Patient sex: M
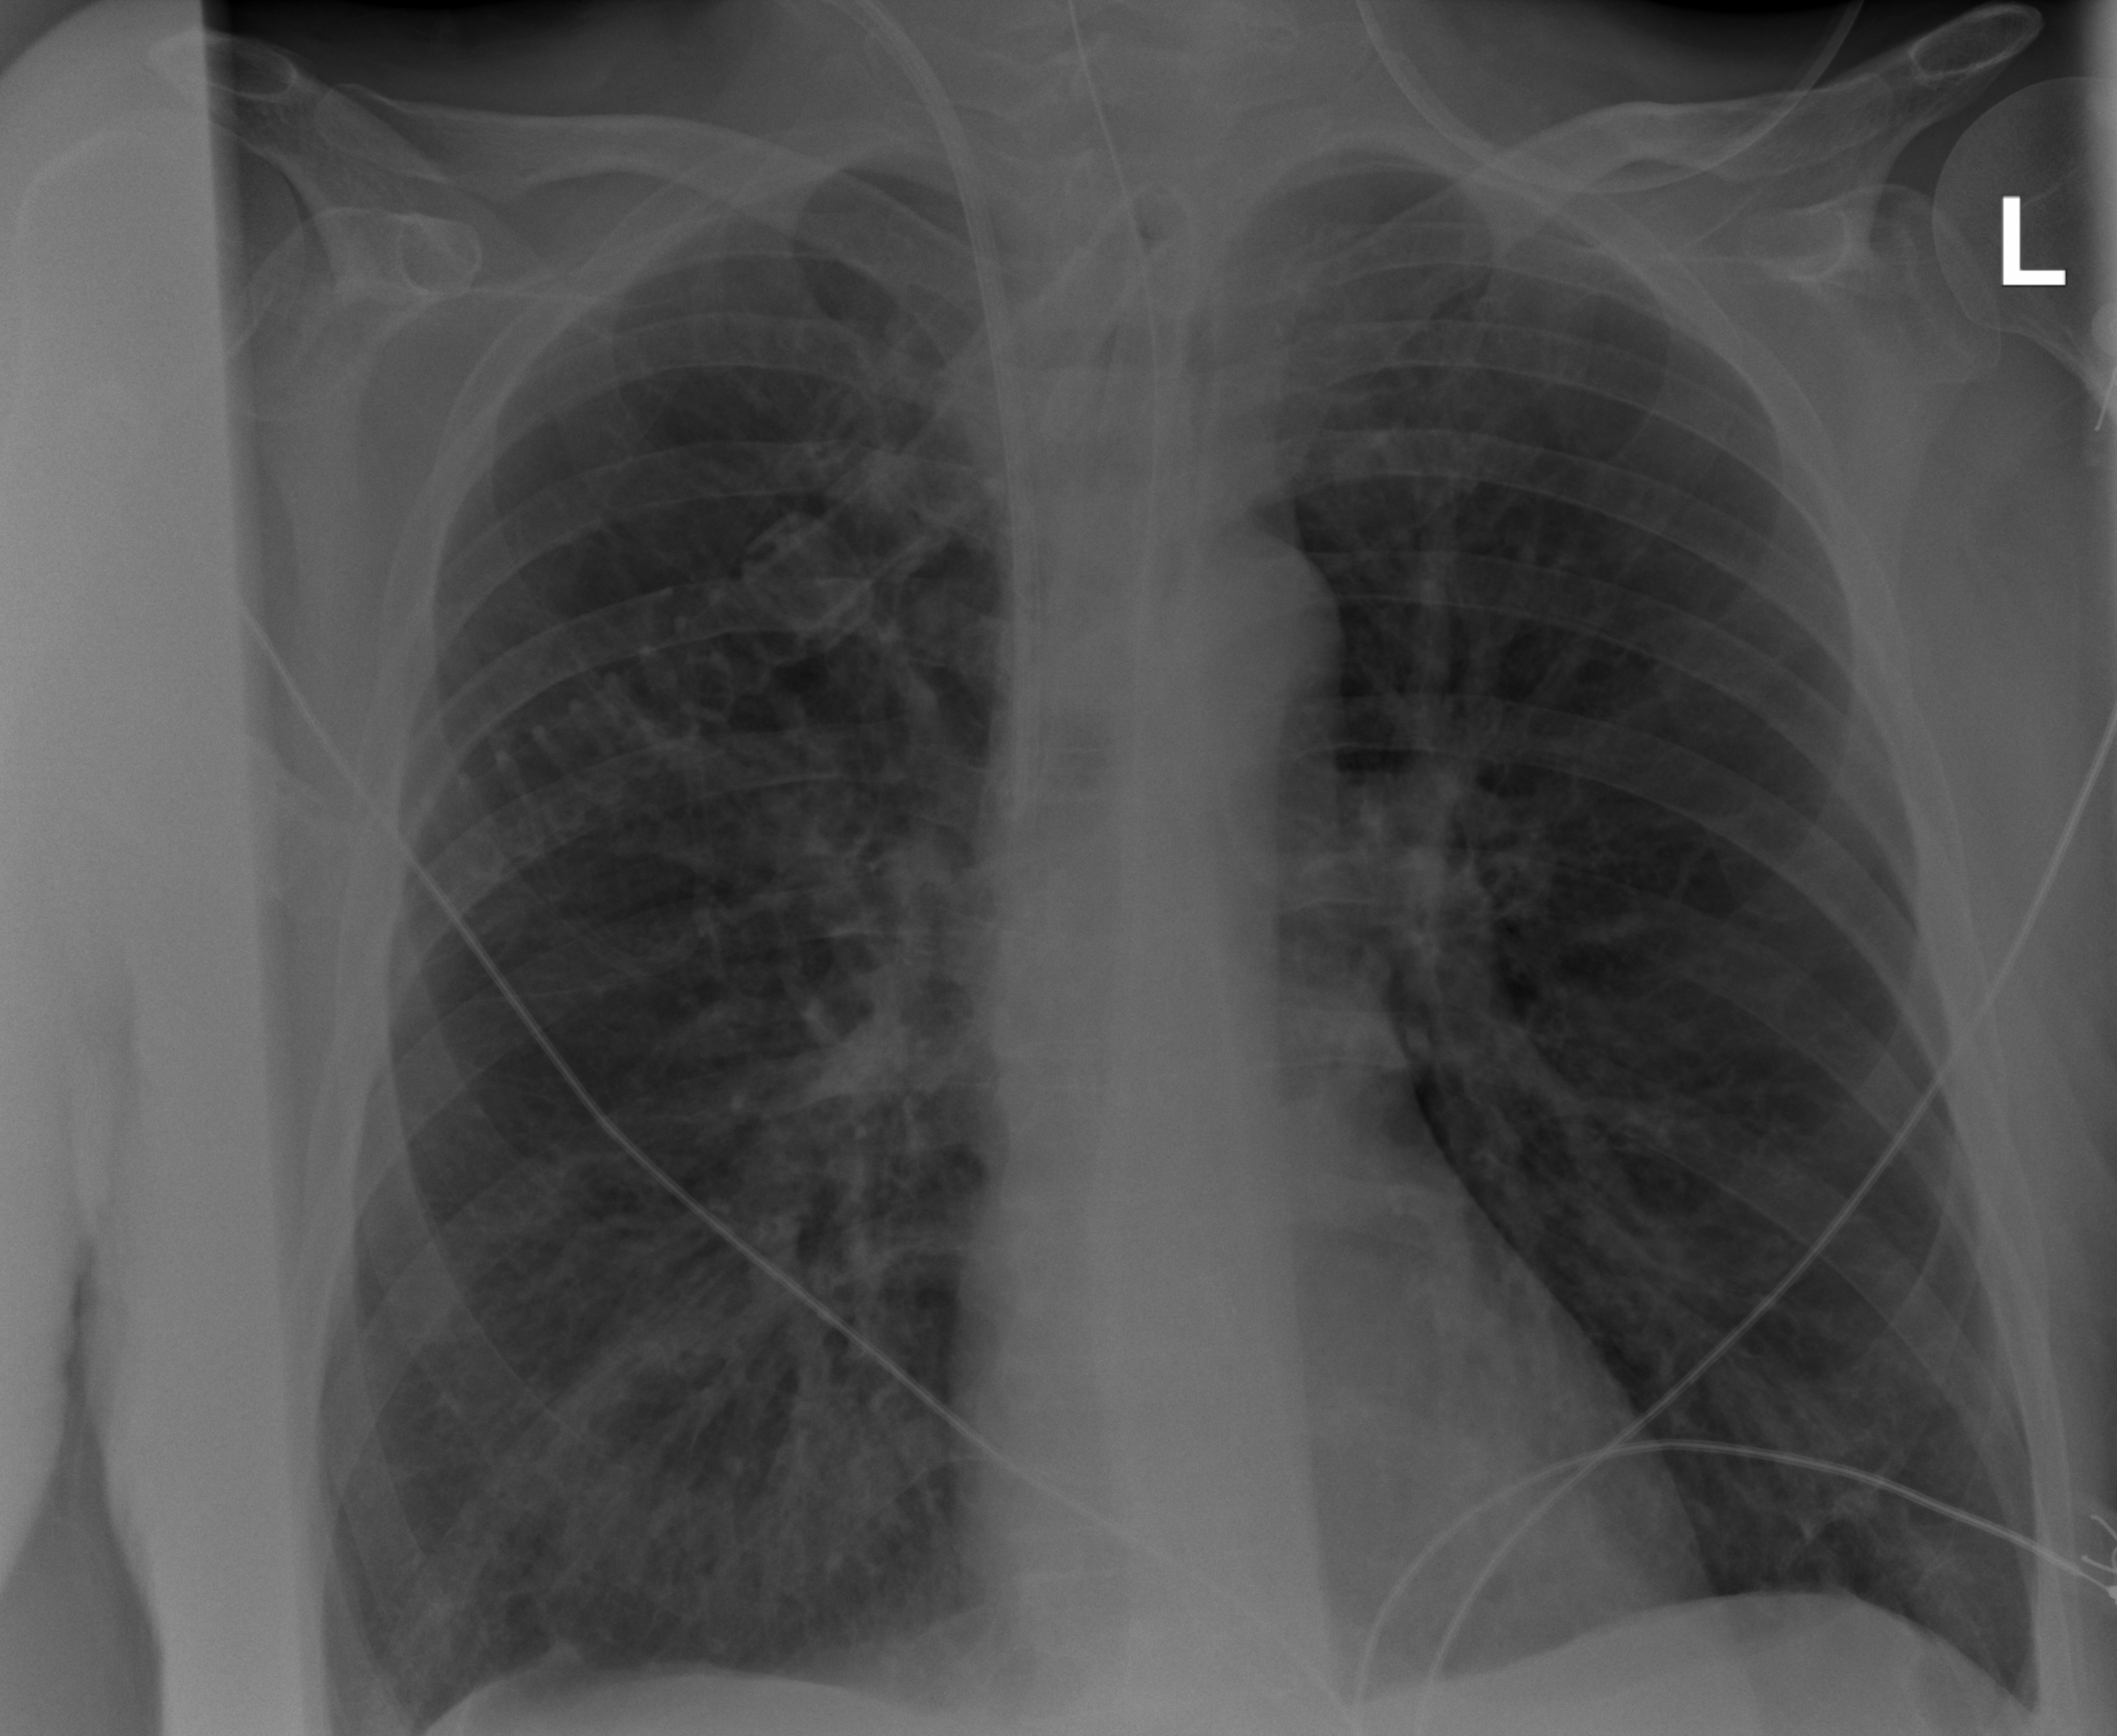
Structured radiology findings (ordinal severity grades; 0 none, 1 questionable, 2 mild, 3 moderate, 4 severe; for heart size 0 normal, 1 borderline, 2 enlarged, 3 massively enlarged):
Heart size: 0
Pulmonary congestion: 0
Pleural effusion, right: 0
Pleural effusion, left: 0
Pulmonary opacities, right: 2
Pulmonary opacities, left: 0
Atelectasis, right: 2
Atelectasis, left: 0